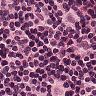
Metastatic tissue present: no